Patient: sex M, age 54
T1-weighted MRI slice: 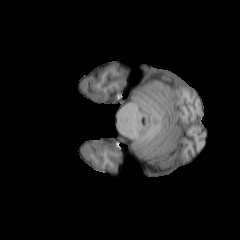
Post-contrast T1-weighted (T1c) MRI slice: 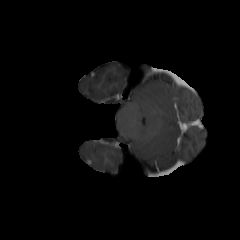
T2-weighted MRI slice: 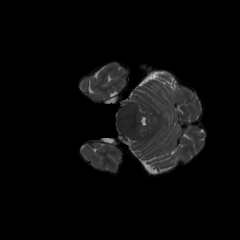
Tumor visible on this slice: no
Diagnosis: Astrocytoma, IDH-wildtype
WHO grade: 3